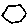
Label: hexagon